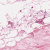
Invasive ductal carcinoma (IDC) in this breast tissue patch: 0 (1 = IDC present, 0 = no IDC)